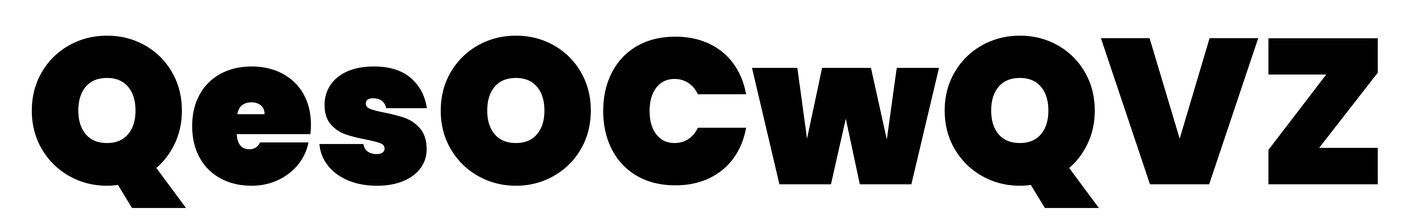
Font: Poppins-Black